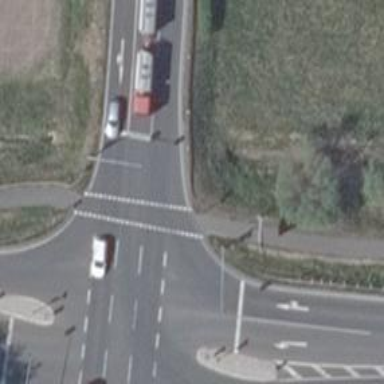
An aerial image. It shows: Road with traffic signals.